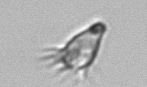
Label: Paratontonia_gracillima